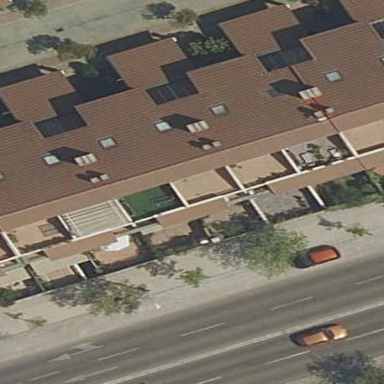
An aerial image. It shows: Residential building.